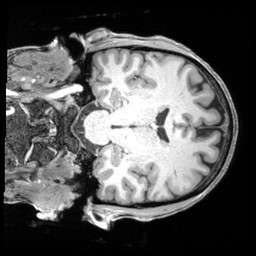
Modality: T1w
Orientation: coronal
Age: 46
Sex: male
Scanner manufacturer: siemens
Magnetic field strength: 3 T
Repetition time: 2.4 s
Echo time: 0.00195 s